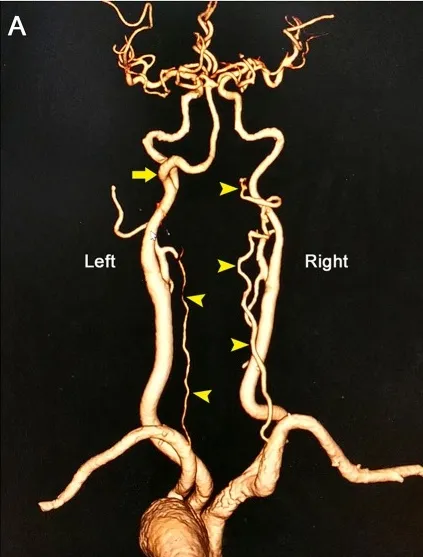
Computed tomography angiography showing an anomalous vessel. Arrow) arising from the left internal carotid artery.
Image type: radiology (ct)